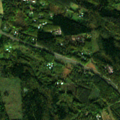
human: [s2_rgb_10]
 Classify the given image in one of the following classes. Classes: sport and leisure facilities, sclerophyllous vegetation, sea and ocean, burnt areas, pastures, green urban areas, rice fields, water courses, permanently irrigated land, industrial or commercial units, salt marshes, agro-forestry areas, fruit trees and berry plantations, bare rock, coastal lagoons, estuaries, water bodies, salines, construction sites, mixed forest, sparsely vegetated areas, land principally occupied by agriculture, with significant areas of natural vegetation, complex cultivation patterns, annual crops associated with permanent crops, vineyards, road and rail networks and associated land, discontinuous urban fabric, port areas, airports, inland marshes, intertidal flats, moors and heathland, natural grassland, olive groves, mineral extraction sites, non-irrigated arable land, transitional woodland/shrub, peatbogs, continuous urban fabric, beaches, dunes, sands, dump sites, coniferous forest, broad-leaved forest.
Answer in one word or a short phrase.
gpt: land principally occupied by agriculture, with significant areas of natural vegetation, broad-leaved forest, mixed forest